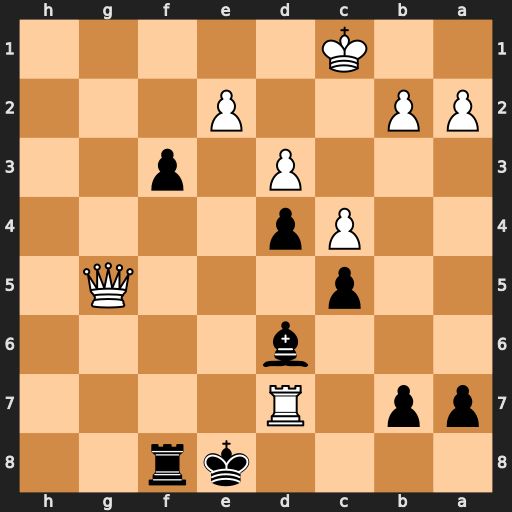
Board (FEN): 4kr2/pp1R4/3b4/2p3Q1/2Pp4/3P1p2/PP2P3/2K5
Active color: b
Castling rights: -
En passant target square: -
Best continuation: Bf4+ Qxf4 Rxf4 Rh7 f2